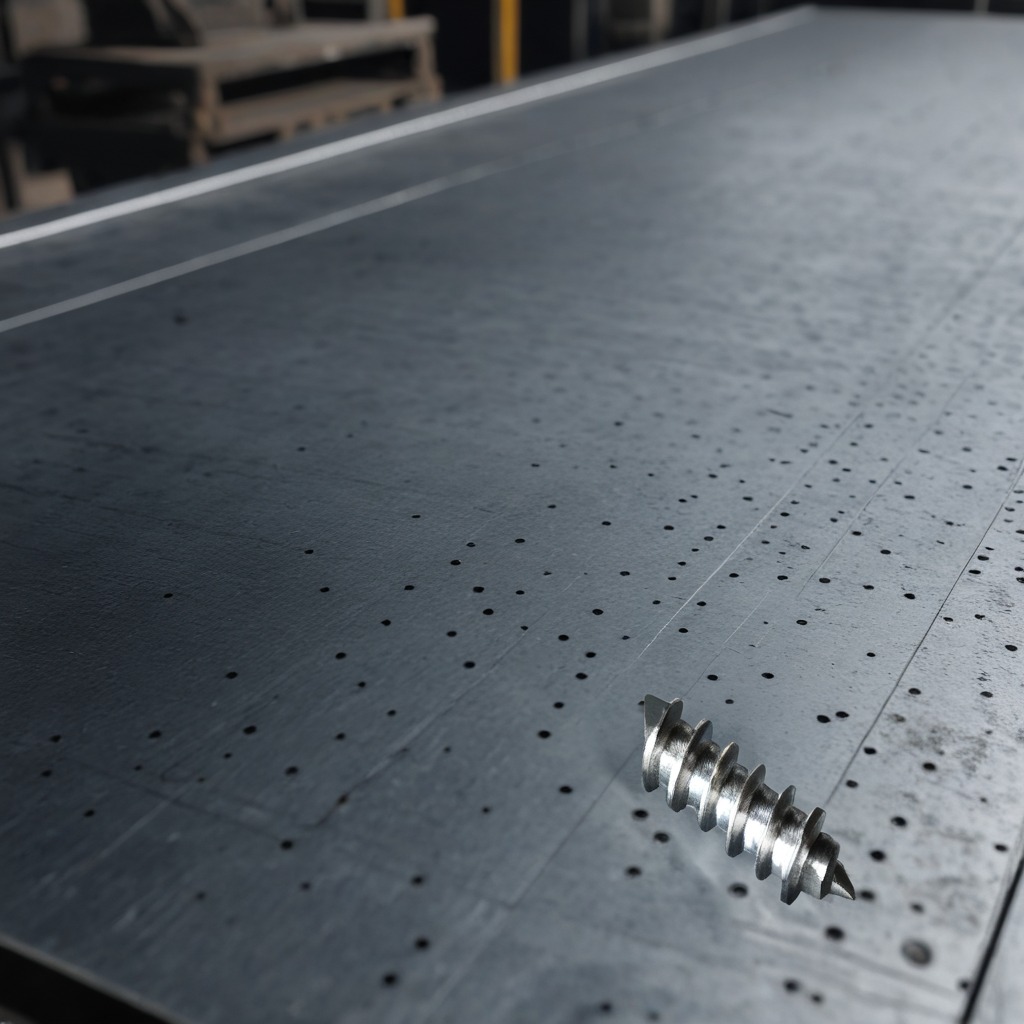
A metal screw is lying on the cold steel table in a mining workshop.